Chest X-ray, PA view. Patient: 57 years old, sex M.
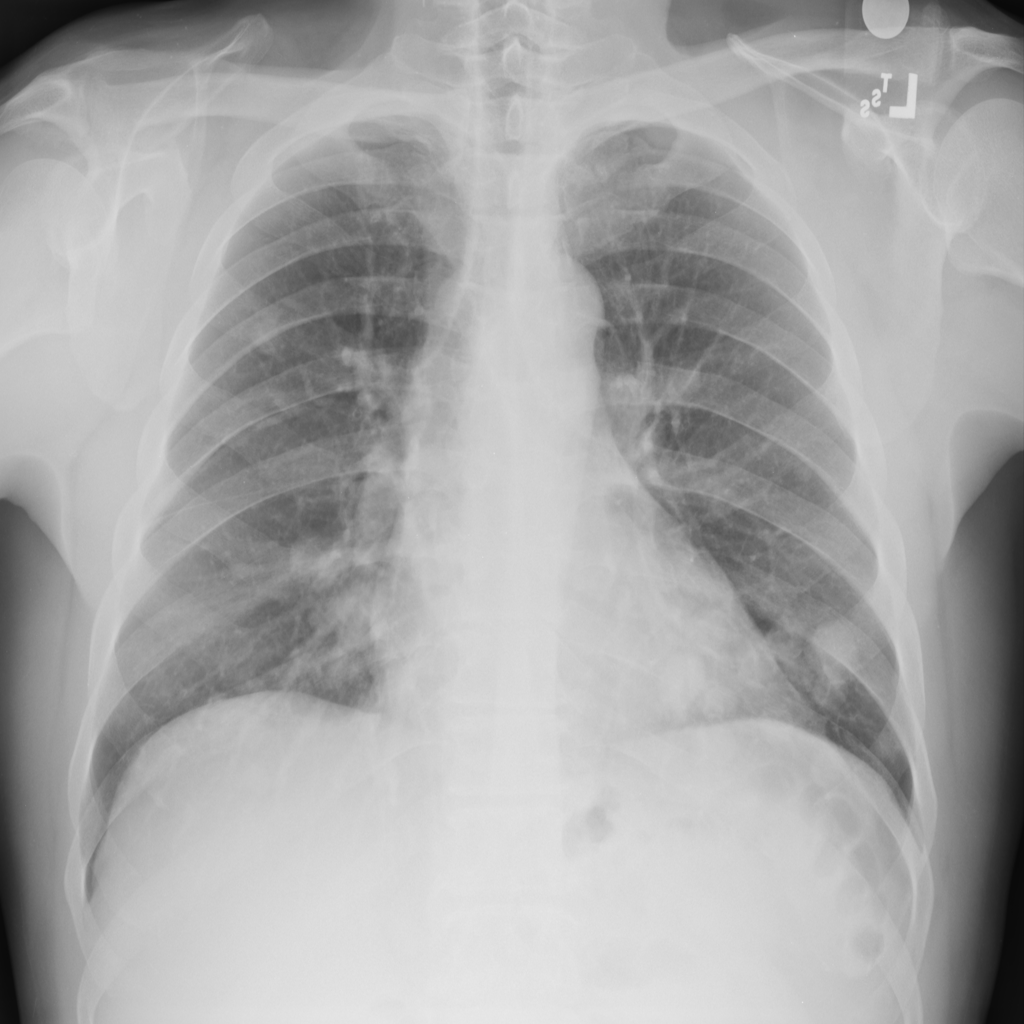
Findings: No Finding